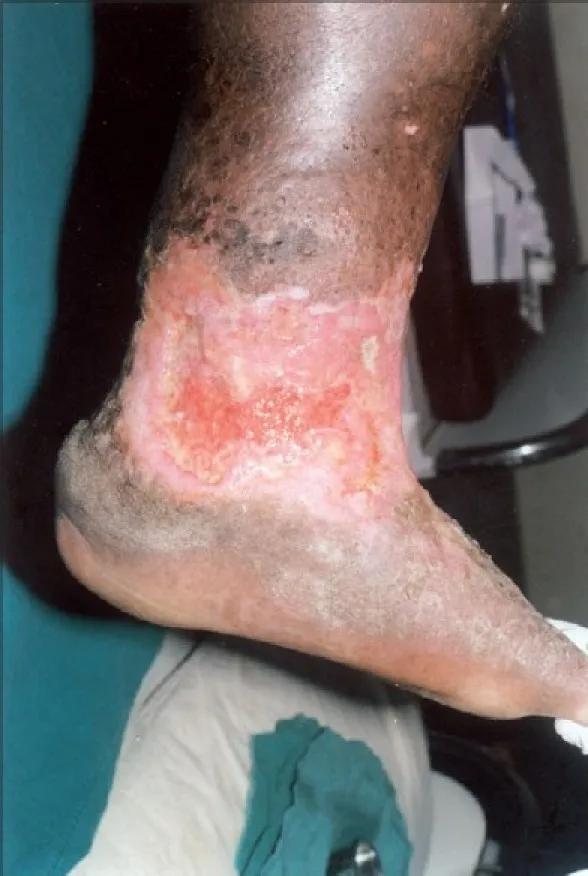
Irregular, non-healing ulcer on the lower leg and ankle with unhealthy granulation tissue.
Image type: medical_photograph (skin_photograph)